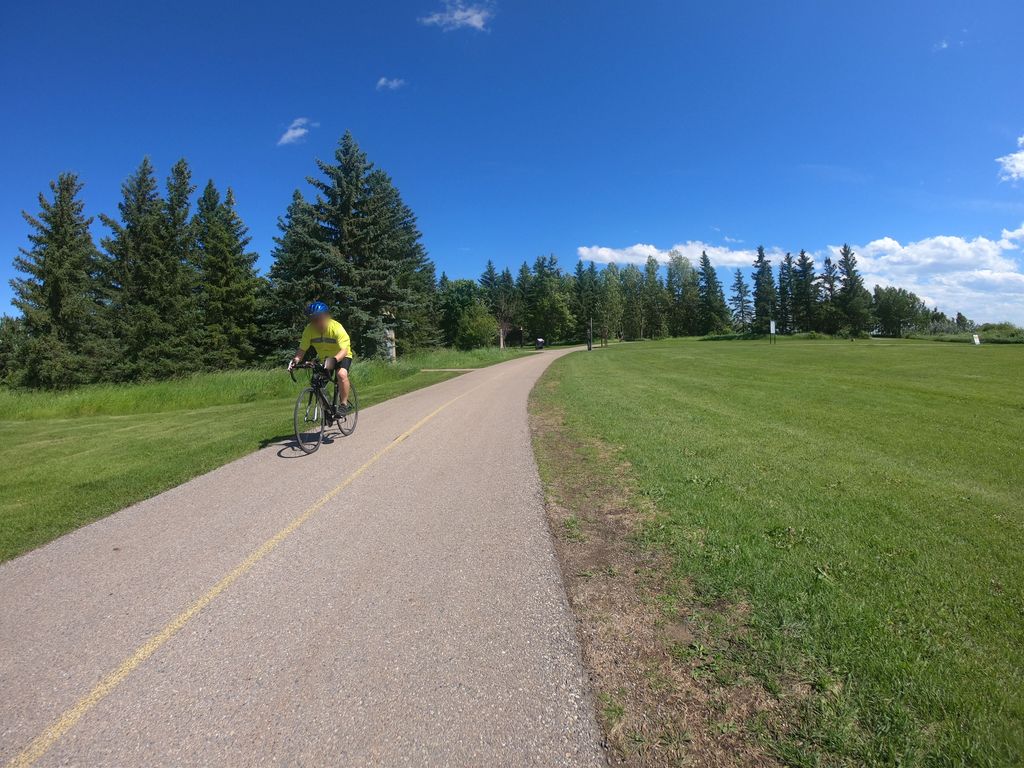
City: calgary